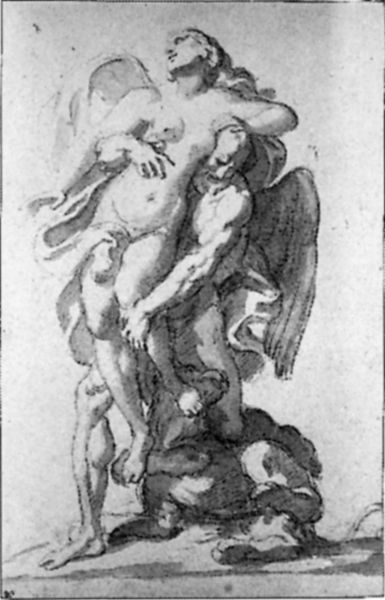
Titel: Saturn entführt Cybele
Künstler: Charles Le Brun
Institution: Paris, Musée du Louvre
Schlagwörter: akt, flügel, mann, nackt, weiß, aquarell, frauen, brust, busen, frau, grau, schwarz, skizze, säule, zeichnung, tuch, alt, halten, tragen, engel, skulptur, statue, brüste, füße, last, bauch, umarmen, antike, religion, druck, bleistift, mythos, heiliger, kalb, katholisch